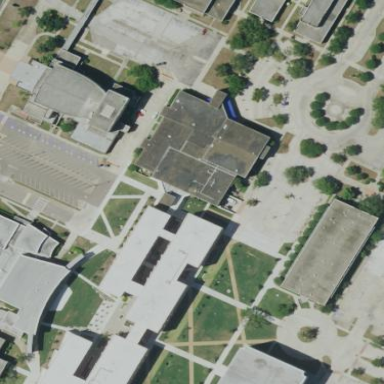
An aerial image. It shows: College building.